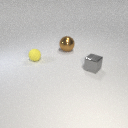
small gray metal cube to the right of small yellow rubber sphere